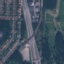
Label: Highway